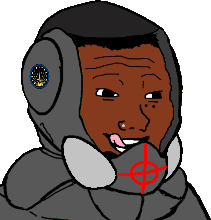
Label: 5_Blackjak